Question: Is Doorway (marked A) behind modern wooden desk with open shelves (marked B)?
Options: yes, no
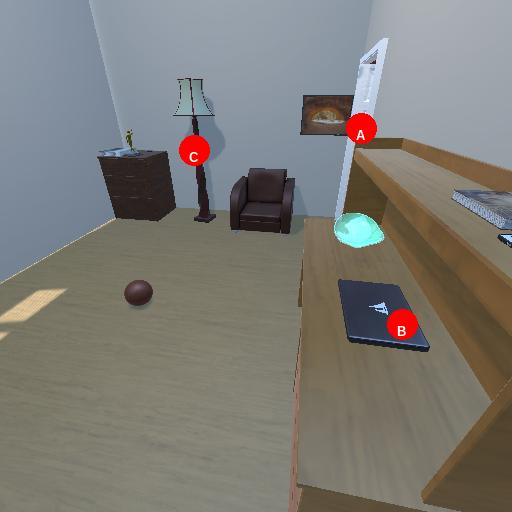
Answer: yes